Field crop: maize
Growth stage: 2
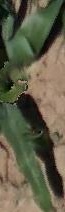
Species: maize